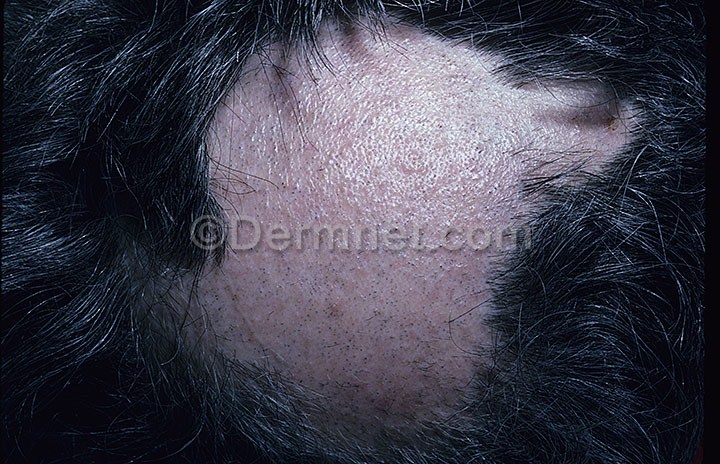
Disease: Nail Fungus and other Nail Disease